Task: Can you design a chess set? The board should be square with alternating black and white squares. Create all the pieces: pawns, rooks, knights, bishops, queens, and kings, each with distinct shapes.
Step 3846:
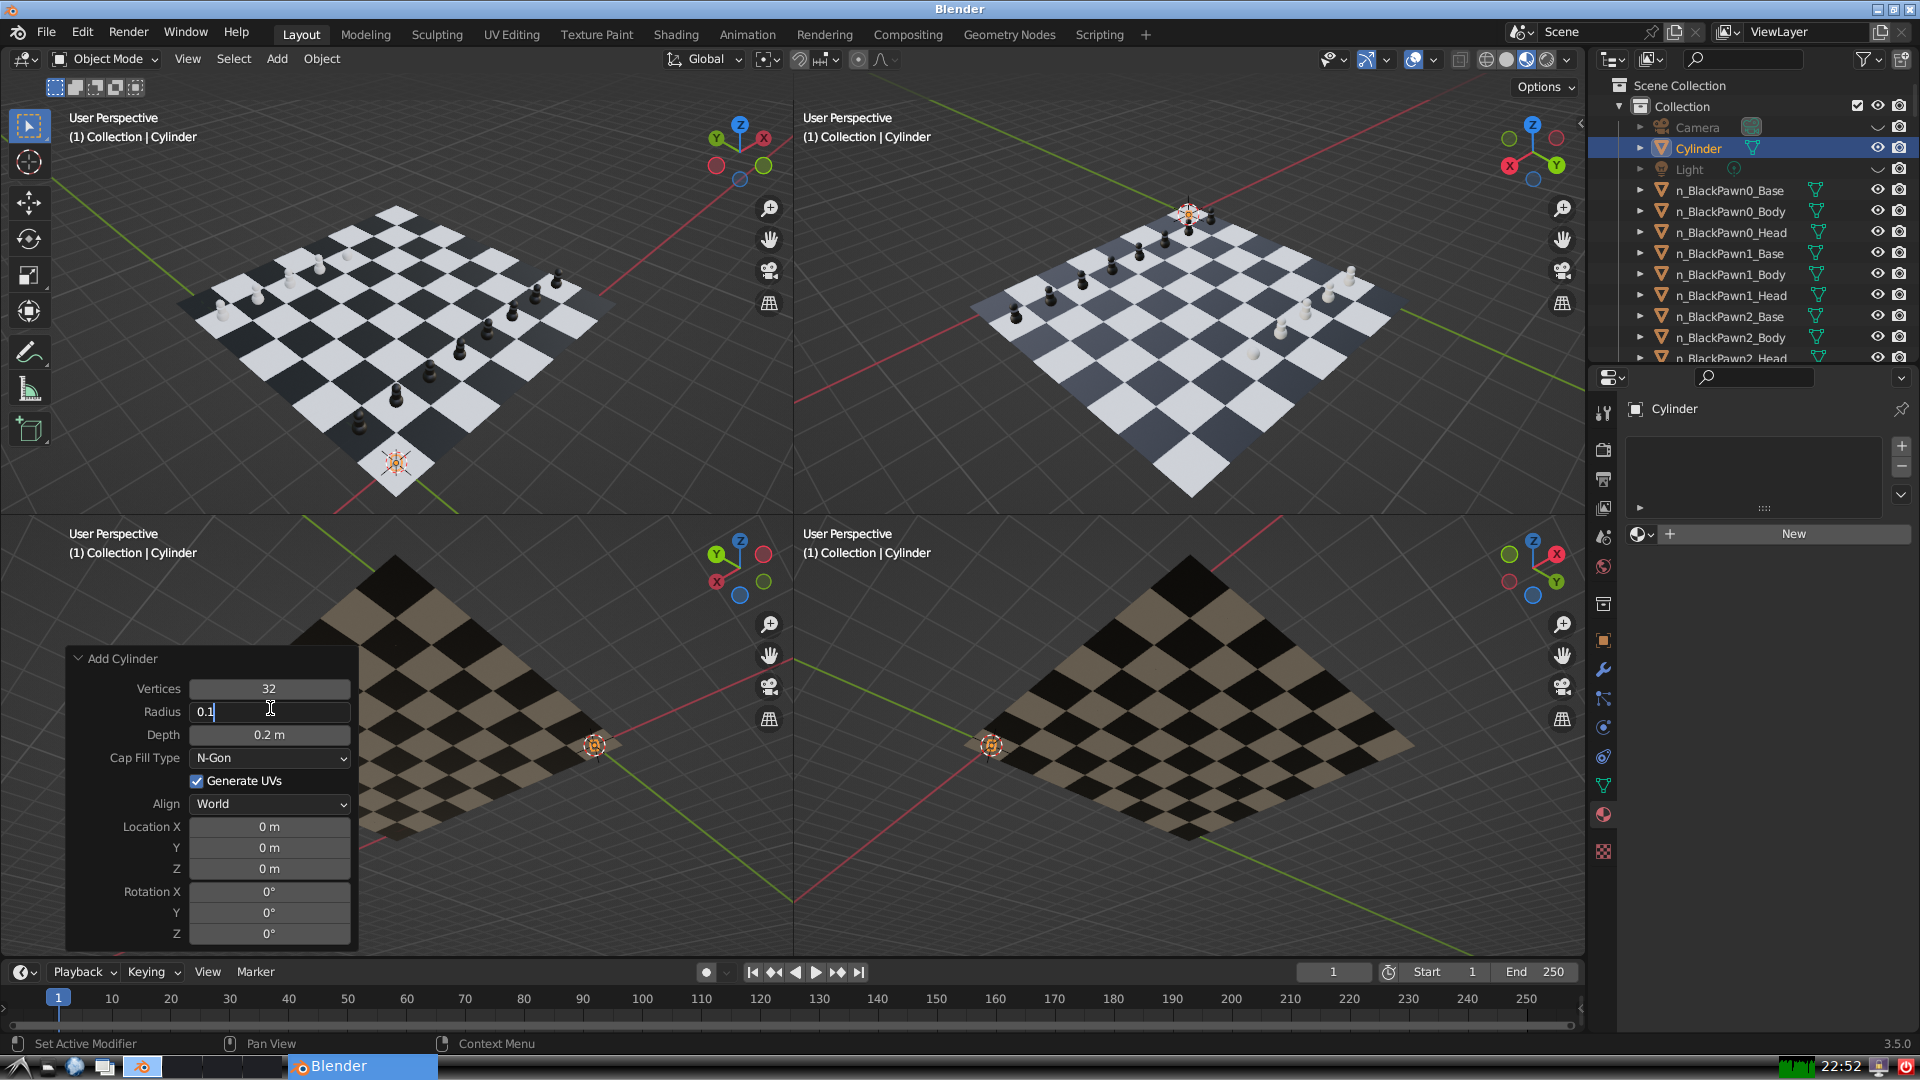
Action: {"key_press": ['Return']}